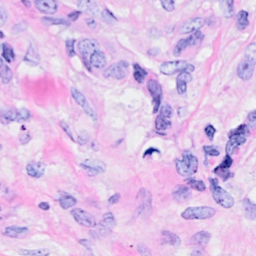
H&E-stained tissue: Breast